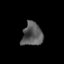
Tissue: prostate
Cell type: T cells
Senescence score: 0.3254
Nuclear area (px): 468
Mean DAPI intensity: 89.128